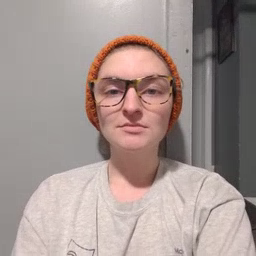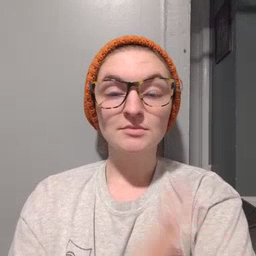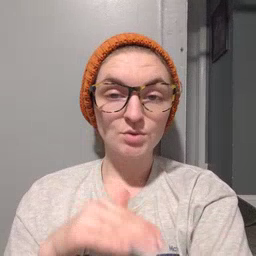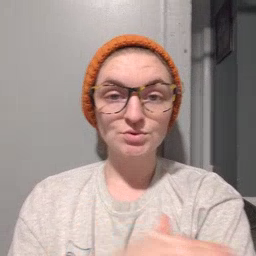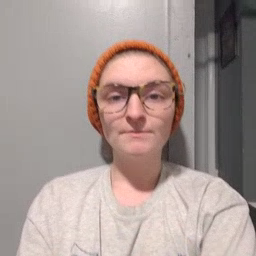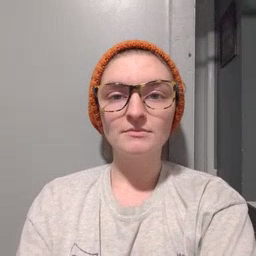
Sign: on